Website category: sports
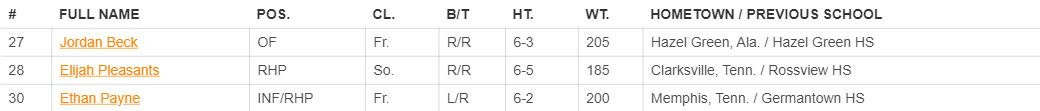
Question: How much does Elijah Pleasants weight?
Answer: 185

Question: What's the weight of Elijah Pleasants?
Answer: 185

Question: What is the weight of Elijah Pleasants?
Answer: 185

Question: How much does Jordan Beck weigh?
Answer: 205

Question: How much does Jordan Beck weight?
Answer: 205

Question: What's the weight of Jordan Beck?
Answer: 205

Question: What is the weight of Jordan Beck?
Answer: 205

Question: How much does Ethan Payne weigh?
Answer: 200

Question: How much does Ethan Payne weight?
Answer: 200

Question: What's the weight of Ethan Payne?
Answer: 200

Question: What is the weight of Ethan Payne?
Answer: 200

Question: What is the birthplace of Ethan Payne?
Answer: Memphis, Tenn.

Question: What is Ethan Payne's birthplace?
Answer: Memphis, Tenn.

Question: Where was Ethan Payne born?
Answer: Memphis, Tenn.

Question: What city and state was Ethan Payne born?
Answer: Memphis, Tenn.

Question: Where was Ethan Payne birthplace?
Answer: Memphis, Tenn.

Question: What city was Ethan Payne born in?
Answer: Memphis, Tenn.

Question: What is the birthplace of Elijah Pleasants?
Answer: Clarksville, Tenn.

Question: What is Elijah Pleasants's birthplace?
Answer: Clarksville, Tenn.

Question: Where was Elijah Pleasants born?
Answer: Clarksville, Tenn.

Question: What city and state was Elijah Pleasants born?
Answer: Clarksville, Tenn.

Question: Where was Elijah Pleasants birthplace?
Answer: Clarksville, Tenn.

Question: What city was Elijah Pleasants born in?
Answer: Clarksville, Tenn.

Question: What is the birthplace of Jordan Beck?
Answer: Hazel Green, Ala.

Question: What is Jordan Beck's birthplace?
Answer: Hazel Green, Ala.

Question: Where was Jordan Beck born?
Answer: Hazel Green, Ala.

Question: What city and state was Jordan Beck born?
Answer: Hazel Green, Ala.

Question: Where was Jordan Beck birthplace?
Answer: Hazel Green, Ala.

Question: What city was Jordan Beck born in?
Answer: Hazel Green, Ala.

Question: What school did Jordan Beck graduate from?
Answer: Hazel Green HS

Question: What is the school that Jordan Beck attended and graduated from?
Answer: Hazel Green HS

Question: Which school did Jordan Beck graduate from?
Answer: Hazel Green HS

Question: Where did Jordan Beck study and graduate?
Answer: Hazel Green HS

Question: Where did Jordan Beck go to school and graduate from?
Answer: Hazel Green HS

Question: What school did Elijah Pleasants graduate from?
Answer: Rossview HS

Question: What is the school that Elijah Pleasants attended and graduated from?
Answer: Rossview HS

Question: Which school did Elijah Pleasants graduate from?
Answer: Rossview HS

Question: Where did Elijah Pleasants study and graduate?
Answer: Rossview HS

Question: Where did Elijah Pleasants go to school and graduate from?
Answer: Rossview HS

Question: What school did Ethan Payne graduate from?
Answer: Germantown HS

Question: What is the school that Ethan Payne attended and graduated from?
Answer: Germantown HS

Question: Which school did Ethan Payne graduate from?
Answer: Germantown HS

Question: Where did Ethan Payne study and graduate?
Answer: Germantown HS

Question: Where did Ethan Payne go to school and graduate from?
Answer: Germantown HS